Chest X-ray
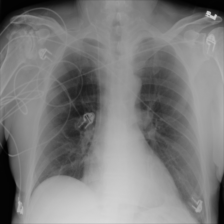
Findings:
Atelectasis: negative
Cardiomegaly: negative
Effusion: negative
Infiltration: negative
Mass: negative
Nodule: negative
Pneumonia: negative
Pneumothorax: negative
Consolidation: negative
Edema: negative
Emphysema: negative
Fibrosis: negative
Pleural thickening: negative
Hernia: negative